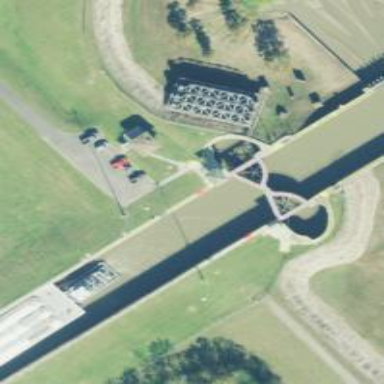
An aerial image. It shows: Dam across waterway.